Interaction volume radius: 10 \u00c5
Interaction volume height: 10 \u00c5
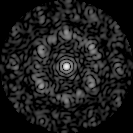
Disorder parameter: 0.6753